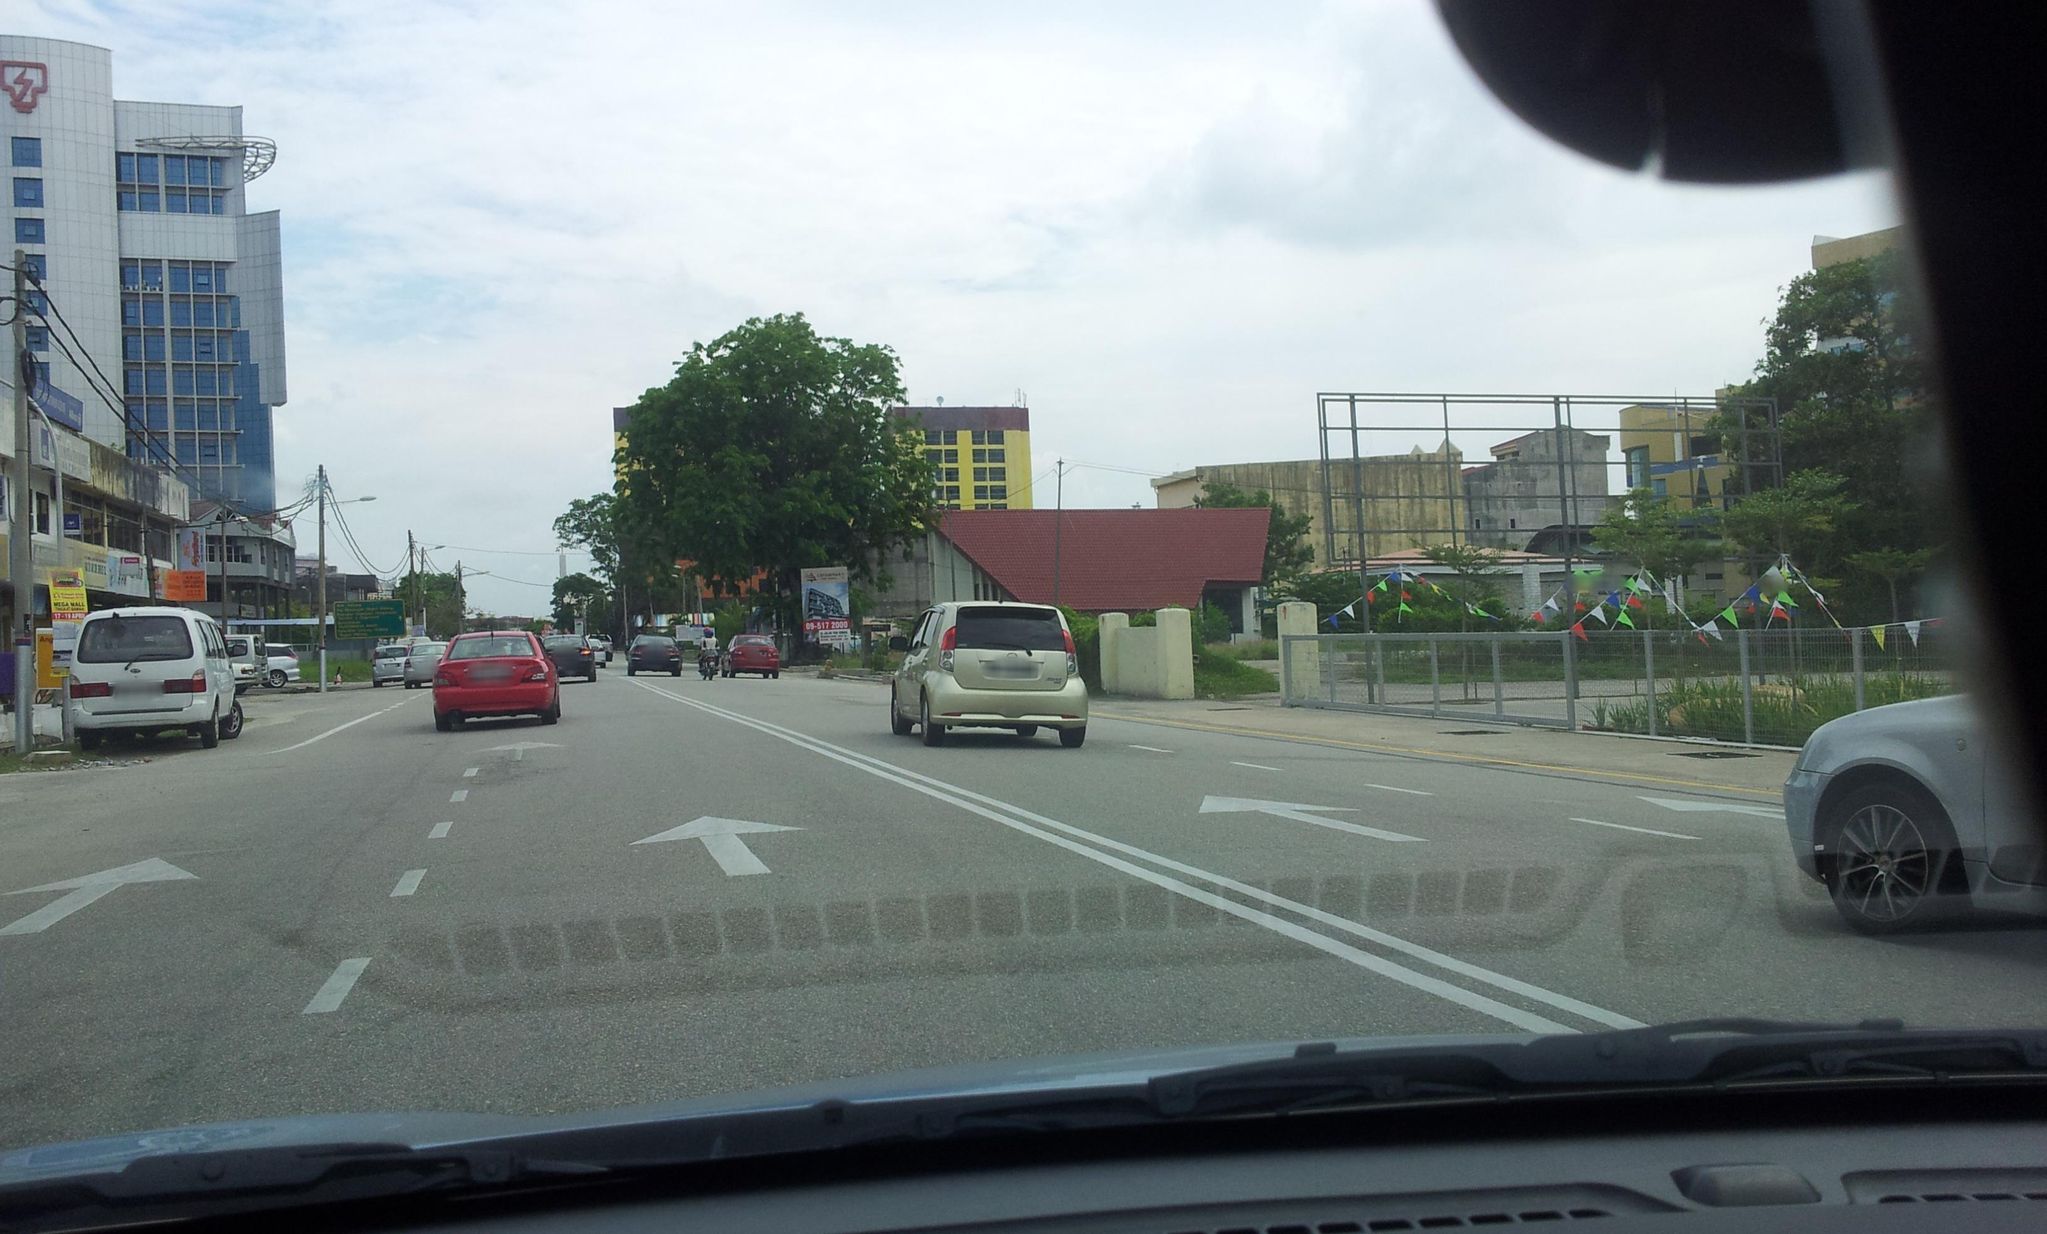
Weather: cloudy
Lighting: day
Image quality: good
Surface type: driving surface
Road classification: trunk_link, trunk
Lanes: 2
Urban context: urban centre
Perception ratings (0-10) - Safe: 3.9, Lively: 9.29, Beautiful: 2.62, Boring: 3.94, Depressing: 4.71, Wealthy: 3.89